Interaction volume radius: 5 \u00c5
Interaction volume height: 15 \u00c5
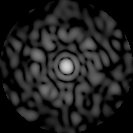
Disorder parameter: 0.8773